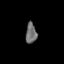
Tissue: lung
Cell type: T cells
Senescence score: 0.2426
Nuclear area (px): 222
Mean DAPI intensity: 108.752